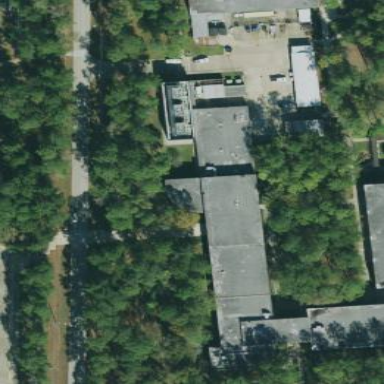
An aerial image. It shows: College building.